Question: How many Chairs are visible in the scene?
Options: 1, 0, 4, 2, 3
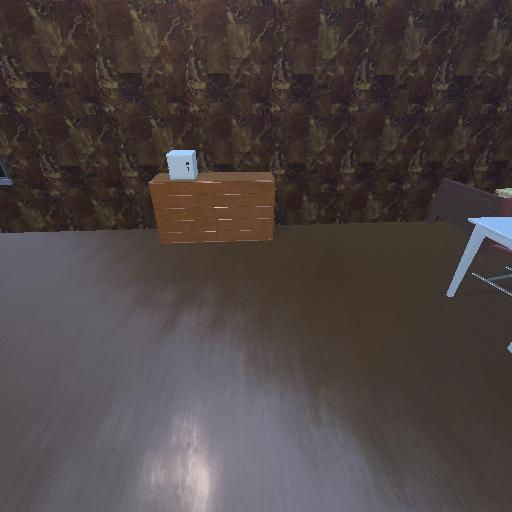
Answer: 1